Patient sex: M
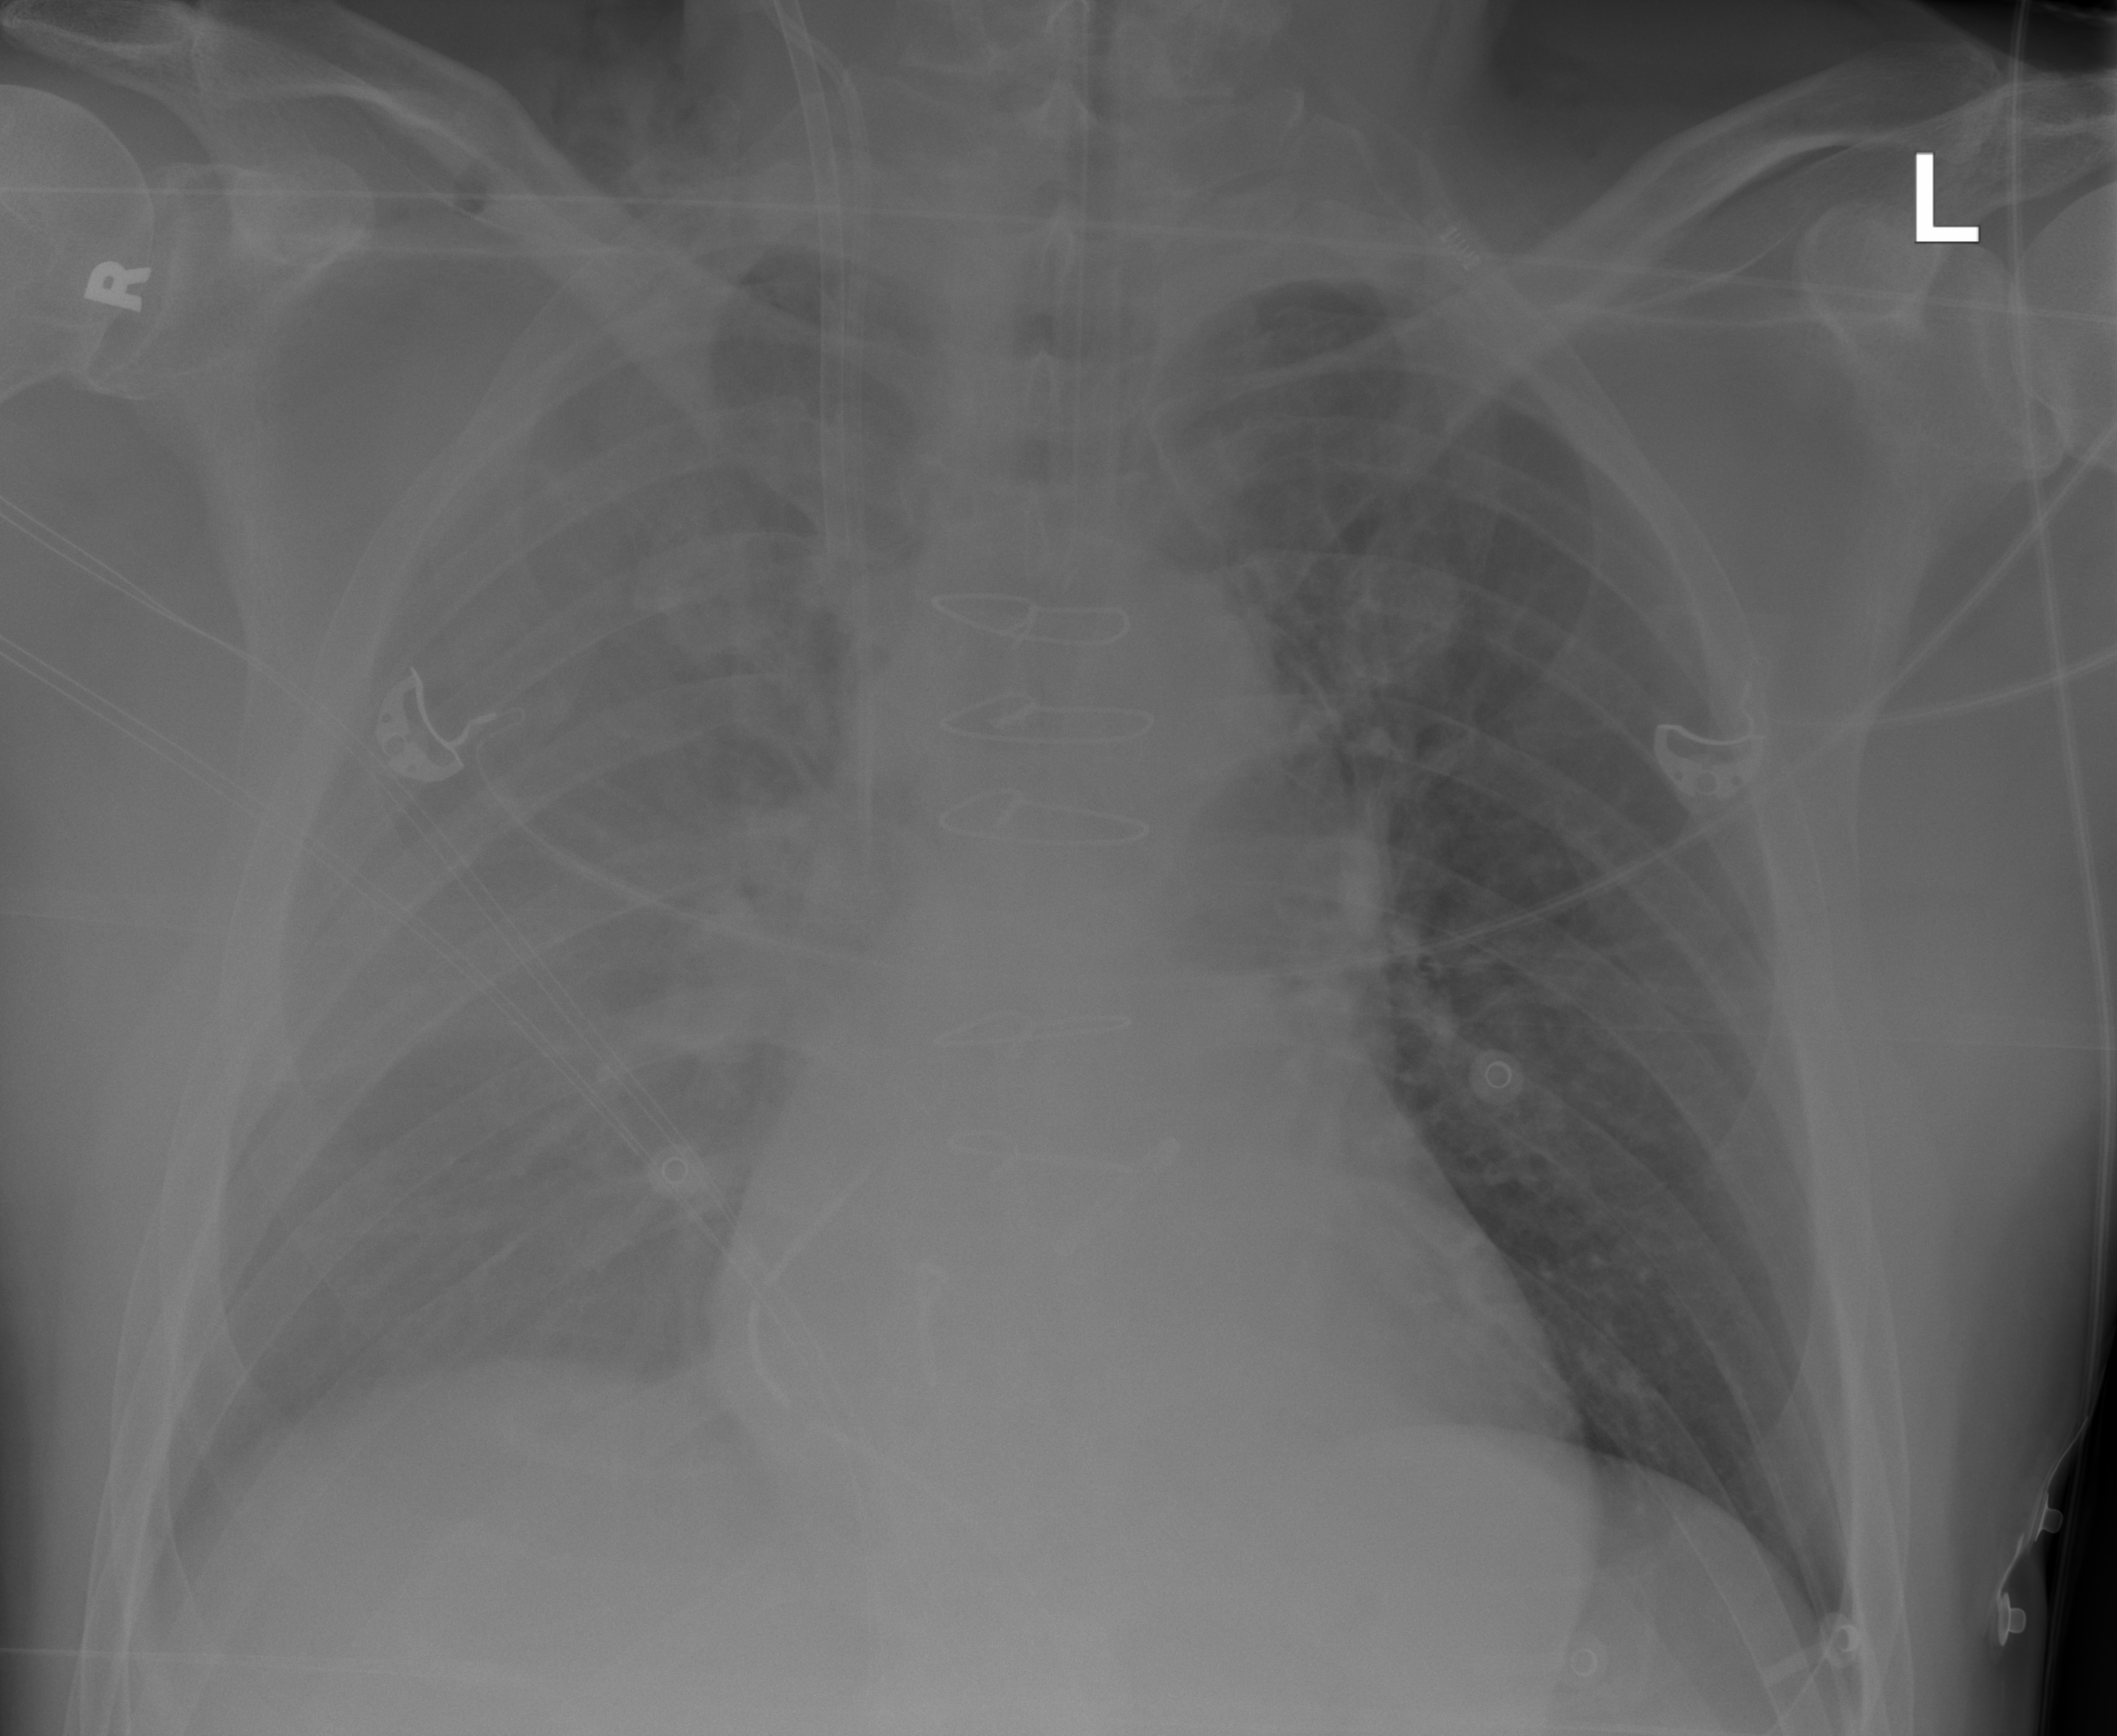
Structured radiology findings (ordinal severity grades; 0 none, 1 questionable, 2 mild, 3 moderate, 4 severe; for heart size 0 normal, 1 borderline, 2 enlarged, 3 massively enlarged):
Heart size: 2
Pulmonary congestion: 0
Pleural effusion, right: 3
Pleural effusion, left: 0
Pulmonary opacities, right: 0
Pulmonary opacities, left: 0
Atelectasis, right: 2
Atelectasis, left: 0